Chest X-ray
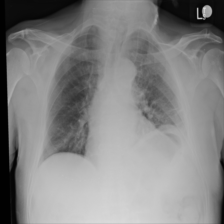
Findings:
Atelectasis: negative
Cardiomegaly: negative
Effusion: negative
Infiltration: negative
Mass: negative
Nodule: negative
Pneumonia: negative
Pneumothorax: negative
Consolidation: negative
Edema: negative
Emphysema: negative
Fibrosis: negative
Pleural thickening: negative
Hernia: negative